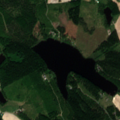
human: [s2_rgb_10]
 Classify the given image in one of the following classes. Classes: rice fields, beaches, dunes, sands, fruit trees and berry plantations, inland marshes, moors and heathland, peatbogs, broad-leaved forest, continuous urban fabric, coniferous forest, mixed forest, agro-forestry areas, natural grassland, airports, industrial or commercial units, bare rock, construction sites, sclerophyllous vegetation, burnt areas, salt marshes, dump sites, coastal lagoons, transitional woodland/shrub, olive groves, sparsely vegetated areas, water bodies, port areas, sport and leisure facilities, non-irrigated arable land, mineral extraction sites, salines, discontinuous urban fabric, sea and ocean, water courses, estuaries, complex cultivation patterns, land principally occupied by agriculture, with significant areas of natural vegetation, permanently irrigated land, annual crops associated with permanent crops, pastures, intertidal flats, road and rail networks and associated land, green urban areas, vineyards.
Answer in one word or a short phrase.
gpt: non-irrigated arable land, land principally occupied by agriculture, with significant areas of natural vegetation, coniferous forest, mixed forest, water bodies